Question: I am trying to change the background color of the header in the UITableViewController, which actually has it's own *.h/m file. I my .m file, I pasted the following code as suggested by several stackoverflow answers:
'''
- (UIView *) tableView:(UITableView *)tableView viewForHeaderInSection:(NSInteger)section
{
UIView *headerView = [[UIView alloc] initWithFrame:CGRectMake(0, 0, tableView.bounds.size.width, 30)];
if (section == 0)
[headerView setBackgroundColor:[UIColor redColor]];
else
[headerView setBackgroundColor:[UIColor clearColor]];
return headerView;
}
'''
But the result is the following:

I want the blue header to be red. I don't understand why there is a red bar between the header and the first cell.
In case this comment is useful: I'm new to xcode 4.2. What I did was go to storyboard, drag a navigation controller, drag a table view. Go to left hand explorer bard and add a new file with name MyUITableViewController that extends UITableviewController. Pasted my function above into the MyUITabelViewController.m file. Then i implemented the heightforheaderinsection funciton to return a CGfloat value (and all that did afterwards was increase the space between the blue header and the first cell). Go back to storyboard, left click my tableviewcontroller and make sure it points to my MyUITableViewController class. What steps am I missing?
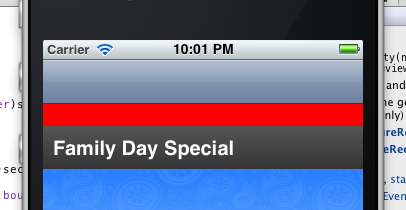
Answer: Apple's UITableViewDelegate class reference, on method '- tableView:viewForHeaderInSection:':
> This method only works correctly when tableView:heightForHeaderInSection: is also implemented.
Did you implement that method?
after read your comments, and knowing that you're using storyboard, you have an easy way to create a custom background for the whole table:
1) Create a TableViewController on your storyboard
2) Drag a UIView:

3) Drop the UIView into your table view's header, here:

4) You have now a view on the header that you can resize, change color, add, e.g., an UILabel...: